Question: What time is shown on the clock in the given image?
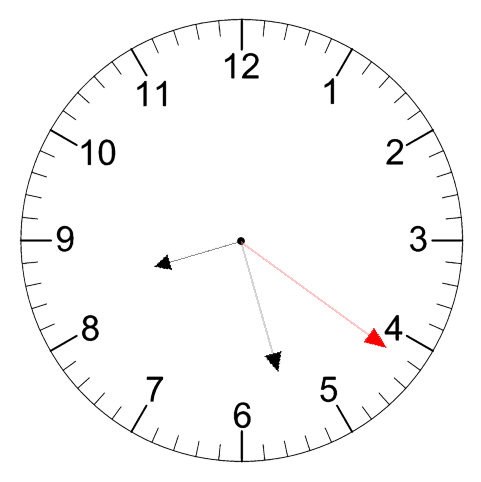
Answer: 08:27:21